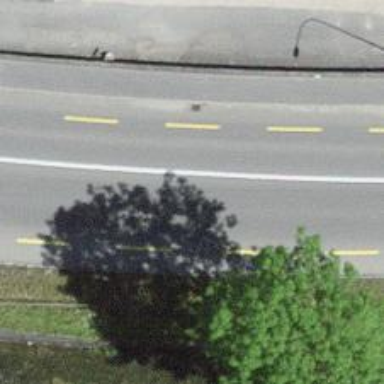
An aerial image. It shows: Asphalt road classified as primary highway.